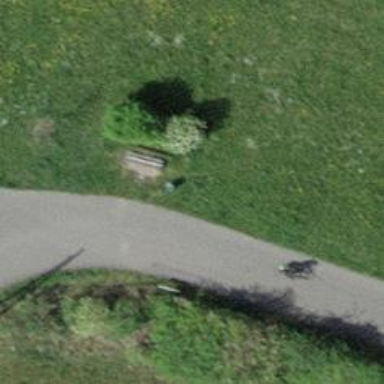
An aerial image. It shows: Bench for seating.